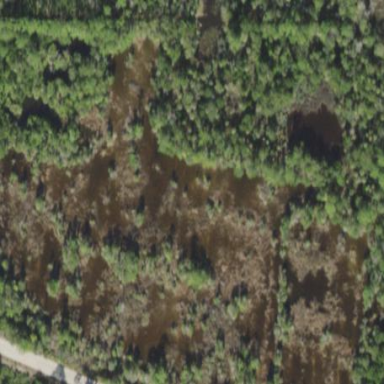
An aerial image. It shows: Marshy wetland area.